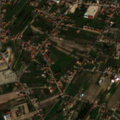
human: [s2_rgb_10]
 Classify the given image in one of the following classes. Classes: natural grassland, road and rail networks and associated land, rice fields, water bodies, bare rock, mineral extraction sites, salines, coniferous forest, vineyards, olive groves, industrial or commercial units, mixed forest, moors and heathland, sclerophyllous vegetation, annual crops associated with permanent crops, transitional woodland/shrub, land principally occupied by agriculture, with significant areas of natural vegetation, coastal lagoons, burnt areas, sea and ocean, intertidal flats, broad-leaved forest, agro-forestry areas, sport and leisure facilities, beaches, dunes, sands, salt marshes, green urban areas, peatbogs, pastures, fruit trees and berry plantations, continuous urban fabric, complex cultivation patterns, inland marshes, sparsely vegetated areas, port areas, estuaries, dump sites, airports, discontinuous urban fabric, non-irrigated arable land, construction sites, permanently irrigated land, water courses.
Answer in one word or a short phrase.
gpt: discontinuous urban fabric, complex cultivation patterns